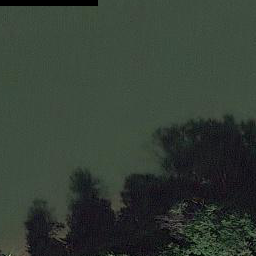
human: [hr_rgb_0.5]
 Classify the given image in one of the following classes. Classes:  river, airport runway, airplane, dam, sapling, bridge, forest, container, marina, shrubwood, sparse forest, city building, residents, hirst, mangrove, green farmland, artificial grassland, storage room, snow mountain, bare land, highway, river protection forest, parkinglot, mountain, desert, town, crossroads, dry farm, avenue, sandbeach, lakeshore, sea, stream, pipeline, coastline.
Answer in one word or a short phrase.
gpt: river protection forest